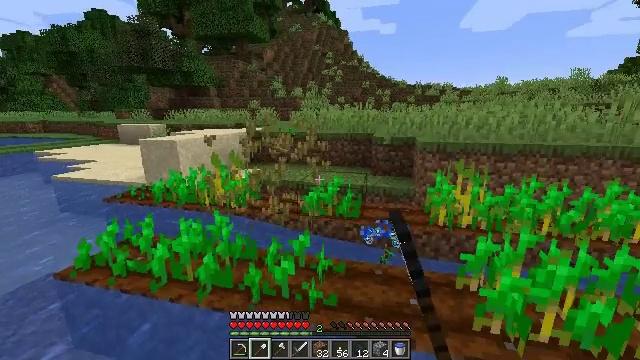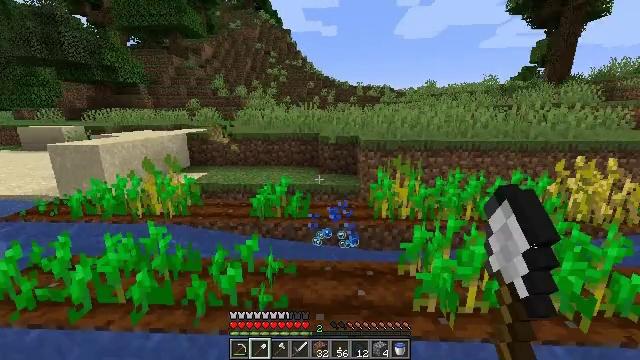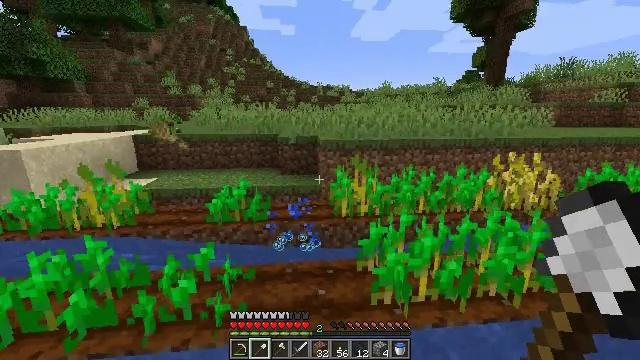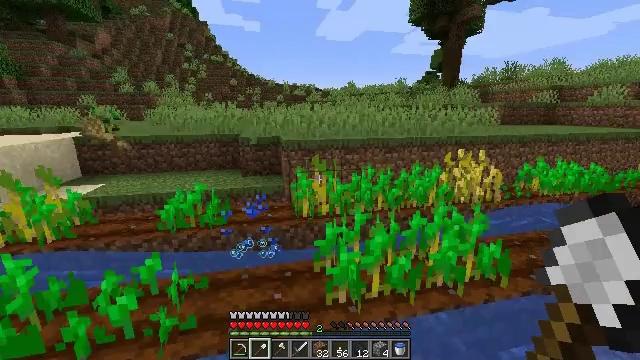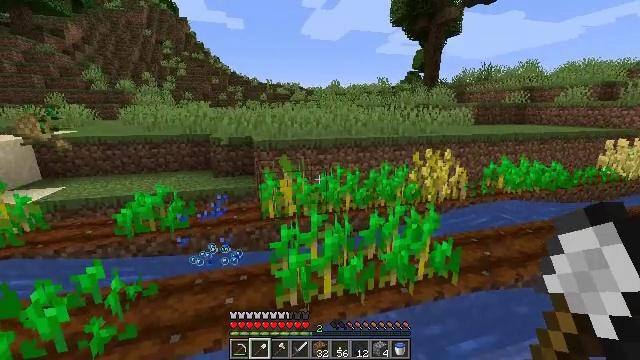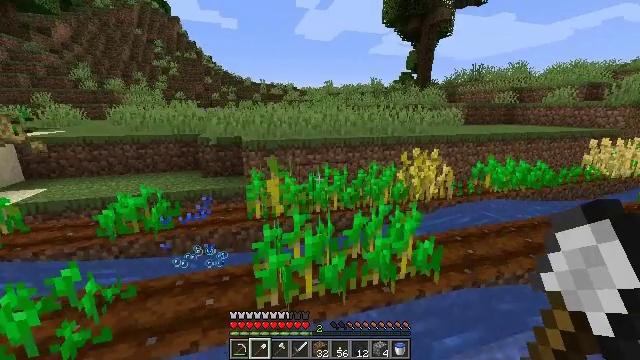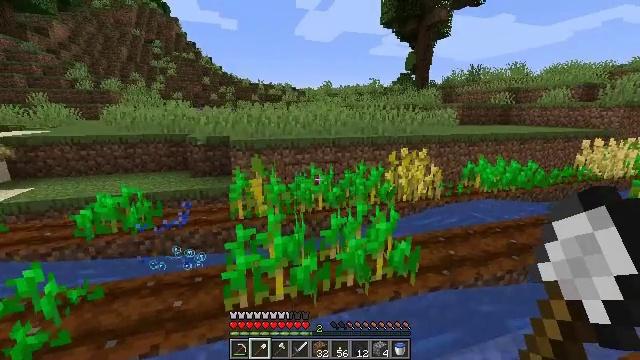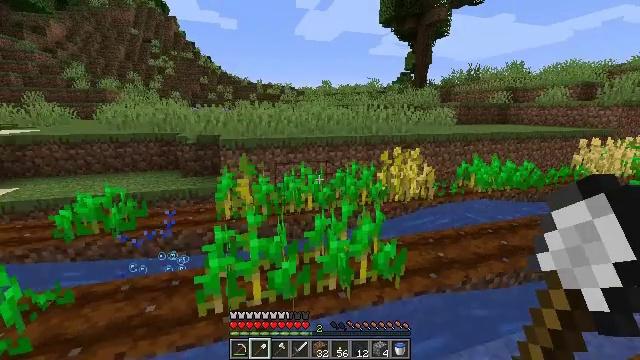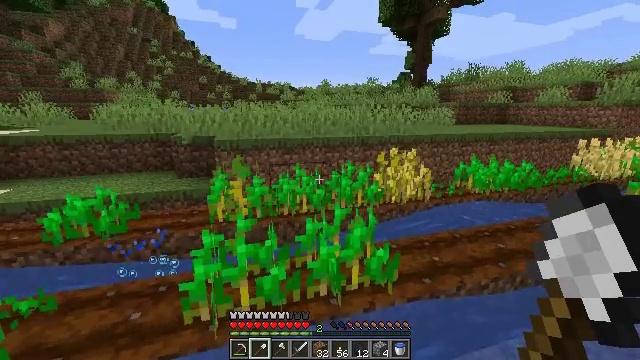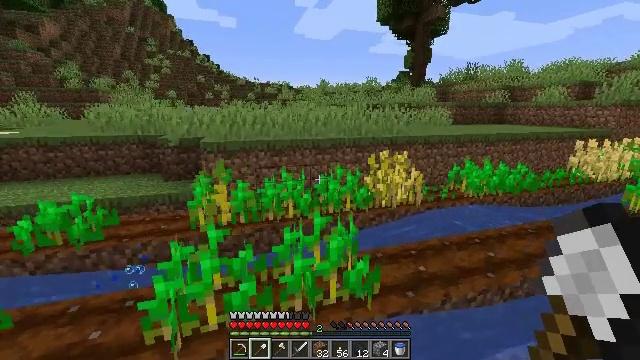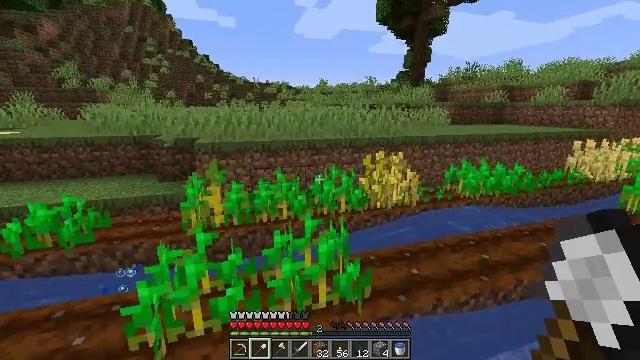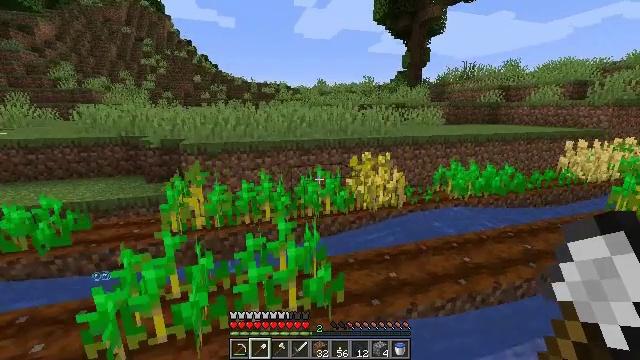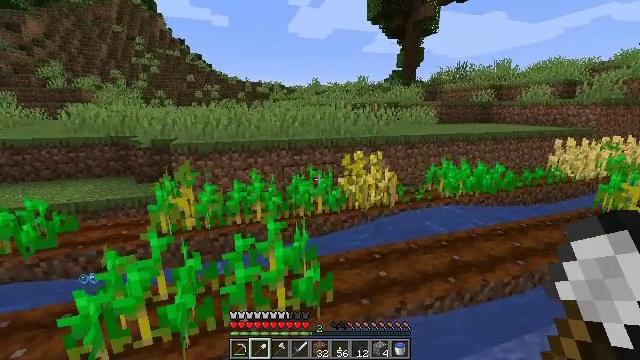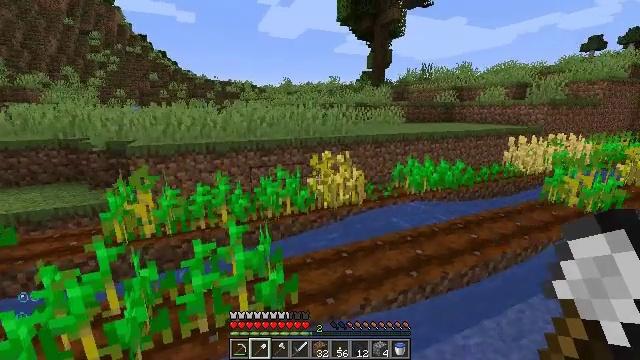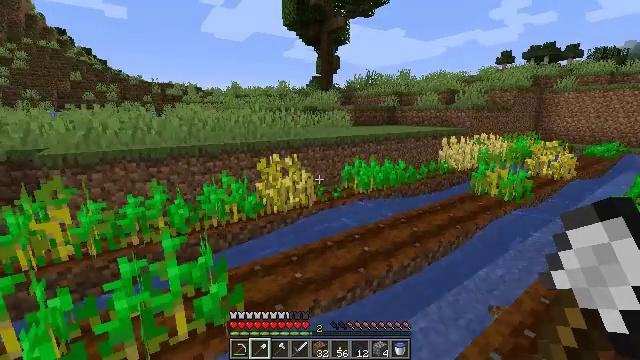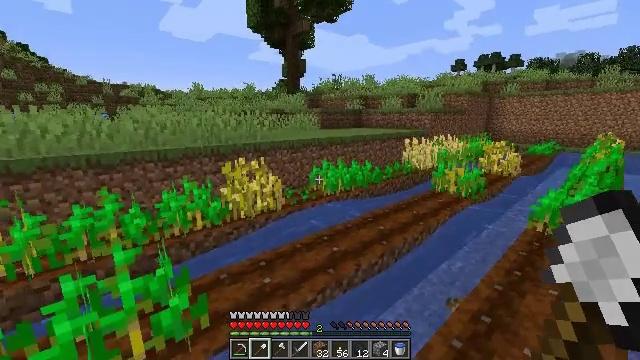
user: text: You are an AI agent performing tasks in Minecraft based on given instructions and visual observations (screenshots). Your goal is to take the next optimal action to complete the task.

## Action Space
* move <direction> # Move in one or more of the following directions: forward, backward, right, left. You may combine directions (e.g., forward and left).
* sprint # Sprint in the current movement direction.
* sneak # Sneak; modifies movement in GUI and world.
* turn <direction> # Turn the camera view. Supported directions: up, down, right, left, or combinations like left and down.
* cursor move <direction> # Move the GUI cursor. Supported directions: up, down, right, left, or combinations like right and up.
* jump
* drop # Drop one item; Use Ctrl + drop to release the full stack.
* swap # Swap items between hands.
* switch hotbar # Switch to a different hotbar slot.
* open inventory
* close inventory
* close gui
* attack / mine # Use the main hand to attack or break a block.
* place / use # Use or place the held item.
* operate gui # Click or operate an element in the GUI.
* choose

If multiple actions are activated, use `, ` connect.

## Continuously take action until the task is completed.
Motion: motion action
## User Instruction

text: Break the mature wheat plants.
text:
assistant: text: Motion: move right, turn right
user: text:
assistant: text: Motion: move right, turn right
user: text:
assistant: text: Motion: move right, turn right
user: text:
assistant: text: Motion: move right, turn right
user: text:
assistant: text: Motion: move right, turn right
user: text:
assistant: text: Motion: move forward and move right
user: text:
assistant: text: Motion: move forward and move right
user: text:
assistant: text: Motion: move forward and move right
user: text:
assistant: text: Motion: move right
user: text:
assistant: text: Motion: move right
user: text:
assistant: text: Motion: no_op
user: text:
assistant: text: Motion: move right, turn right
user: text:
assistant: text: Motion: turn right
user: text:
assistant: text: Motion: turn right
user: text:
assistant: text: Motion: turn right
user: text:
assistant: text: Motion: turn right
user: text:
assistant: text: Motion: turn right
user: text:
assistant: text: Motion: no_op
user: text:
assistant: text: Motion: move right
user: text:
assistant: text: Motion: move forward and move right
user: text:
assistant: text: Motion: move forward and move right
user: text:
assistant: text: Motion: move forward and move right
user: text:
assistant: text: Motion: move forward and move right, turn right
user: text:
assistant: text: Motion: move forward and move right, turn right
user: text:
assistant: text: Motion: move forward and move right, turn right
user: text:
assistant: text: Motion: move forward and move right, turn right
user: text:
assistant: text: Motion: move forward, turn right
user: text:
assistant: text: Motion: move forward, turn right
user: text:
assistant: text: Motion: move forward, turn right
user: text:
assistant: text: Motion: move forward